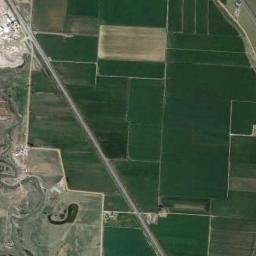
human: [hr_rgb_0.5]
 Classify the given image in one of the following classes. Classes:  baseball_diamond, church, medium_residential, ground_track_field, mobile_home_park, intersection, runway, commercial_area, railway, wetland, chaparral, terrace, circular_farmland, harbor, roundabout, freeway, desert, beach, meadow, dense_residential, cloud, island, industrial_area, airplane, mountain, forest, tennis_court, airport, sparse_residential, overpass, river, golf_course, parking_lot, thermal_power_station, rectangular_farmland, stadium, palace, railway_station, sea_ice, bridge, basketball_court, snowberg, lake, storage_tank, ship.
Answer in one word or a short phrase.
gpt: rectangular_farmland